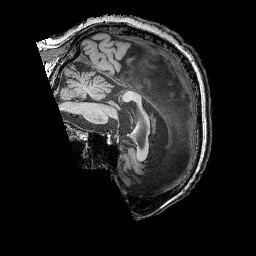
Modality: T1w
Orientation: sagittal
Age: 55
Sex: male
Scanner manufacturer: siemens
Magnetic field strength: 3 T
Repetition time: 2.25 s
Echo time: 0.00415 s